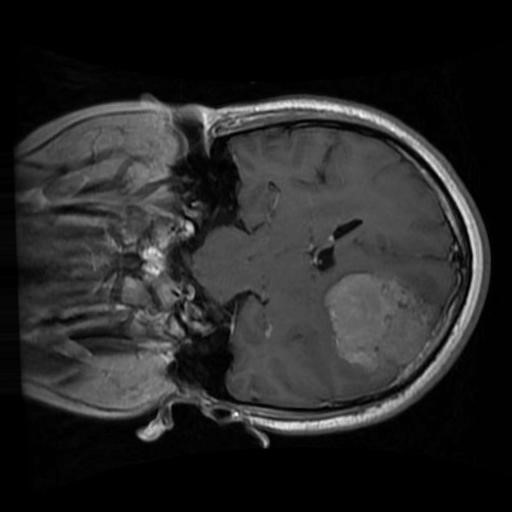
Label: brain_menin